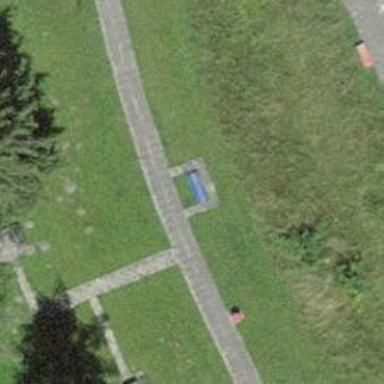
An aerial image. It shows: Picnic table located in leisure land area.